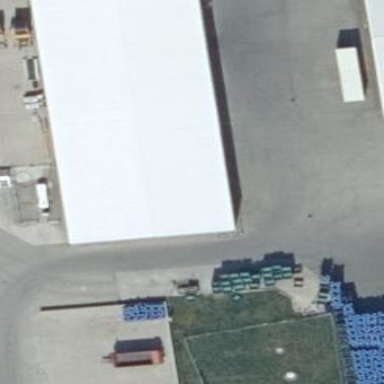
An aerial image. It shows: Industrial building.